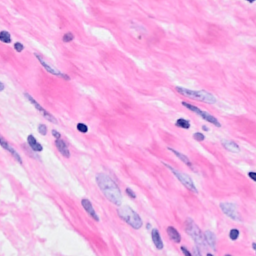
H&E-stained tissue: Breast